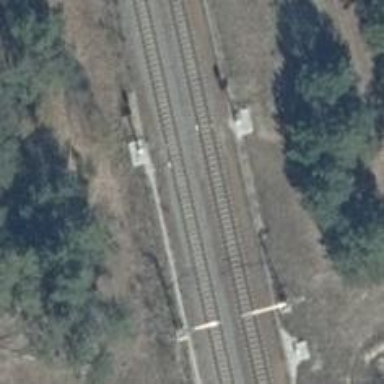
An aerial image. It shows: Railway signal with block marker for train protection.